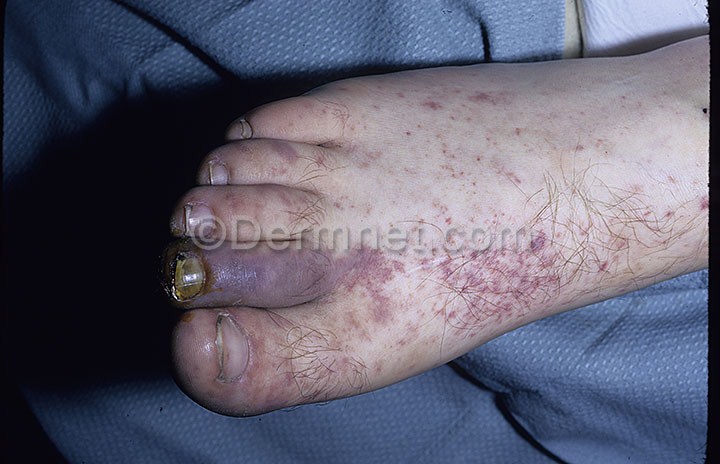
Disease: Cellulitis Impetigo and other Bacterial Infections